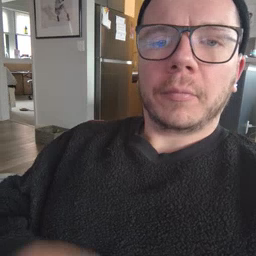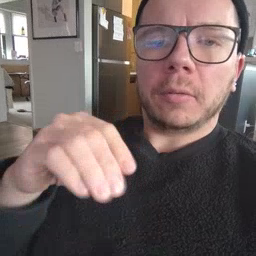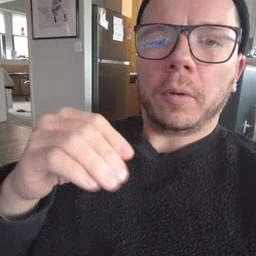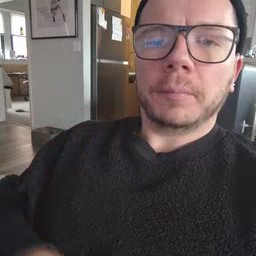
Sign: store